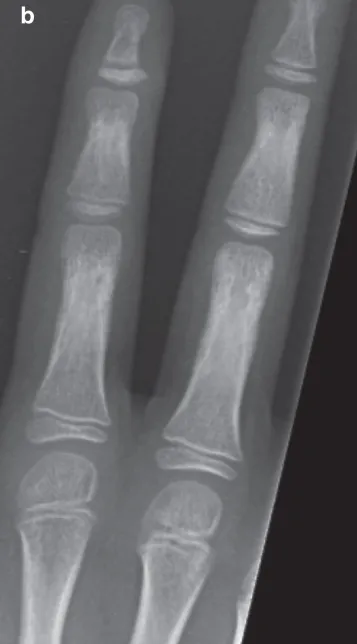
Post-operative radiograph at 6 weeks indicating subtle displacement of the epiphysis (b and c).
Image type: radiology (x_ray)